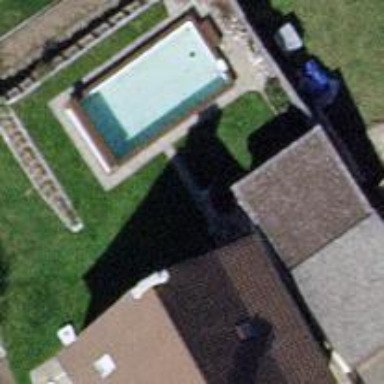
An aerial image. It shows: Swimming pool located in leisure land.